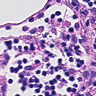
Metastatic tissue present: no